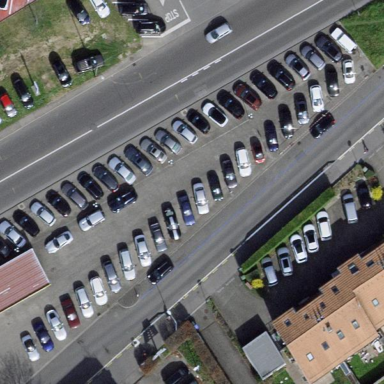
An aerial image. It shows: Parking lane with asphalt surface.